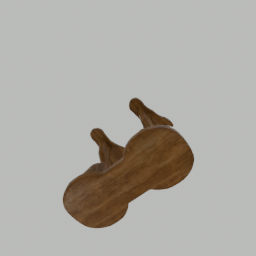
Label: furniture